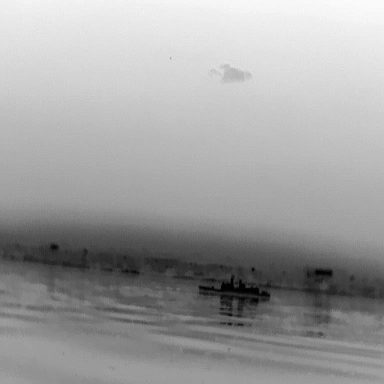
There is a warship in the infrared image.